Field crop: tomato
Growth stage: 1
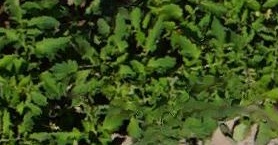
Species: tomato